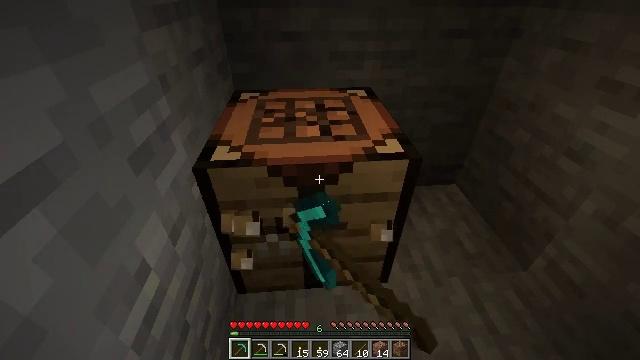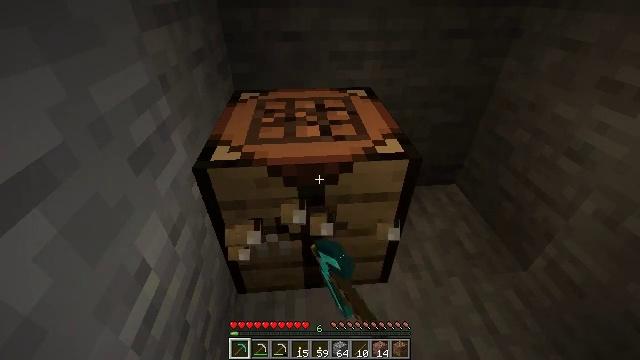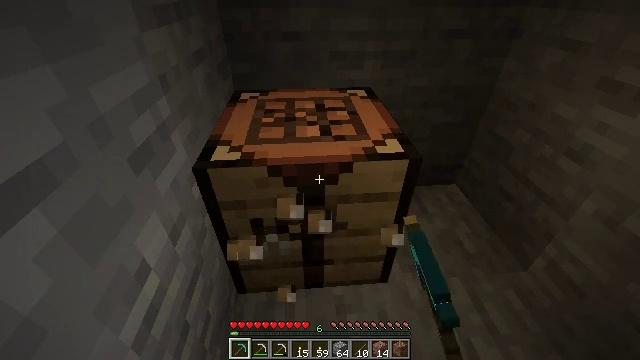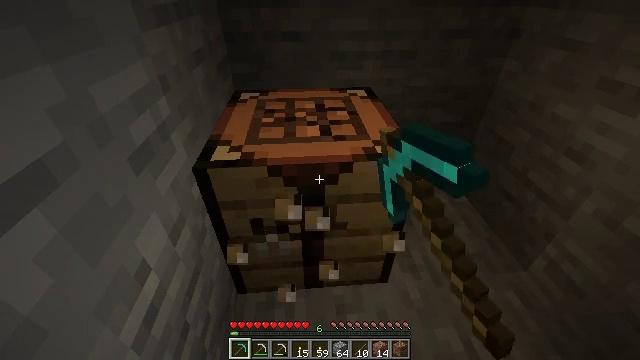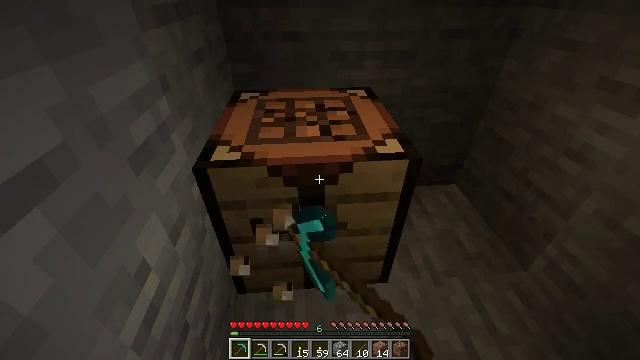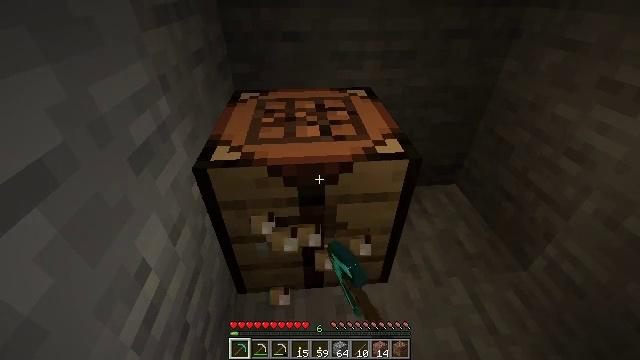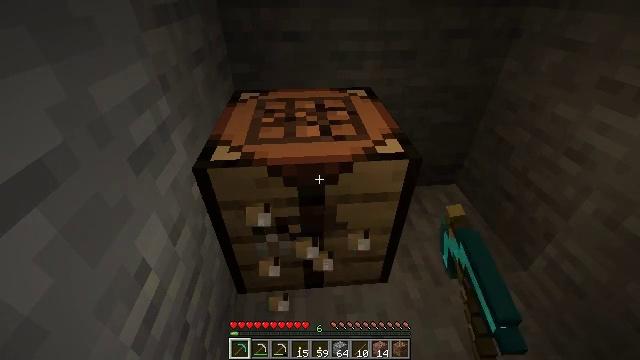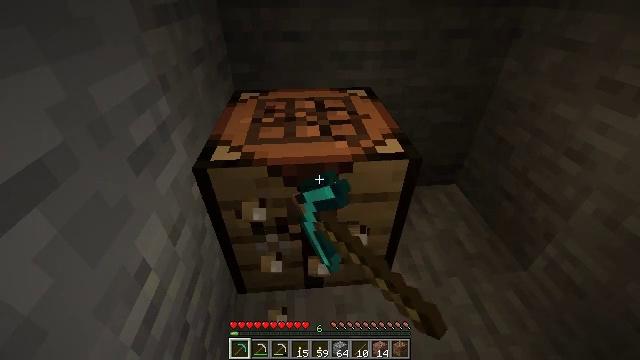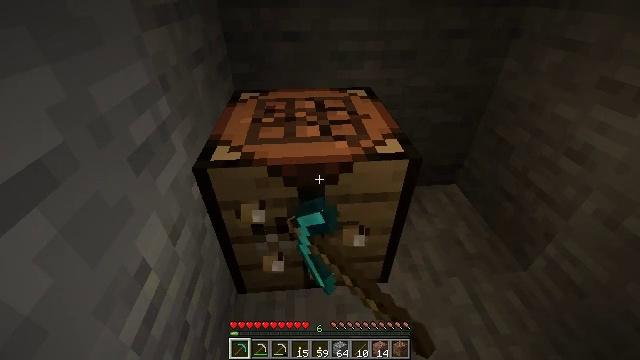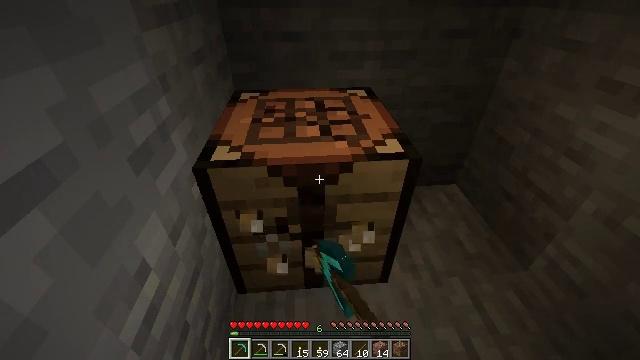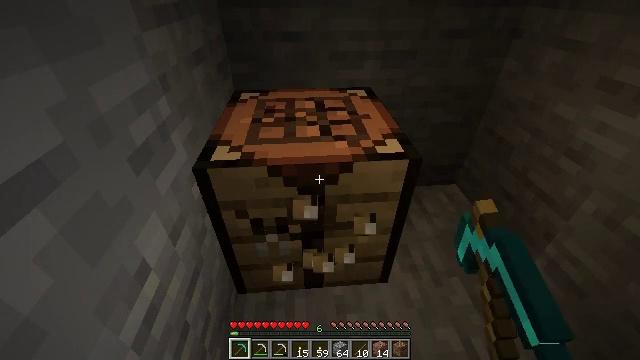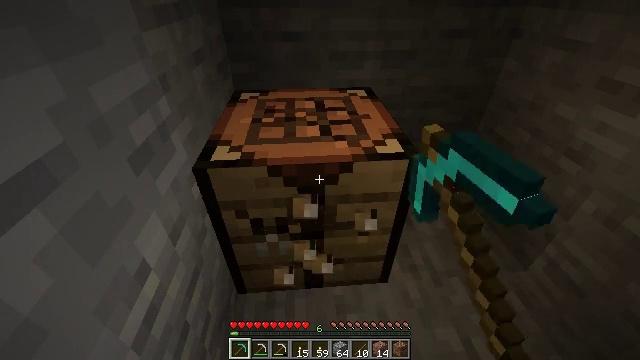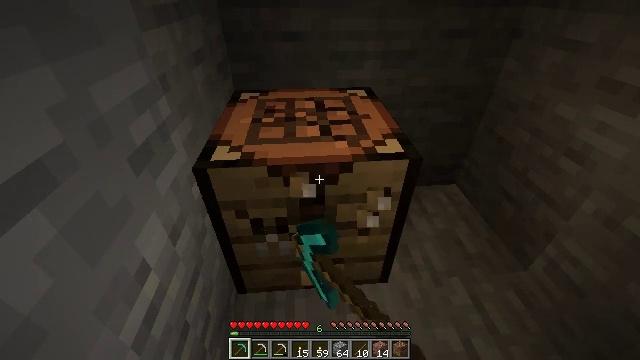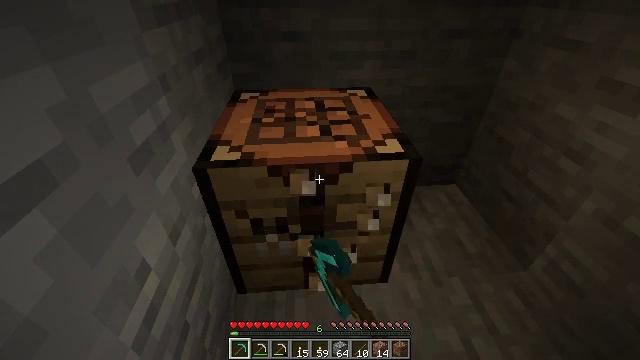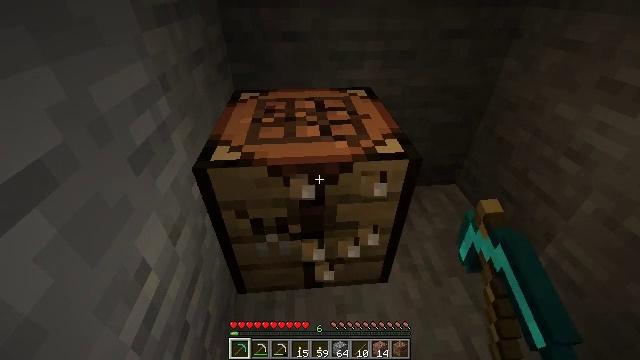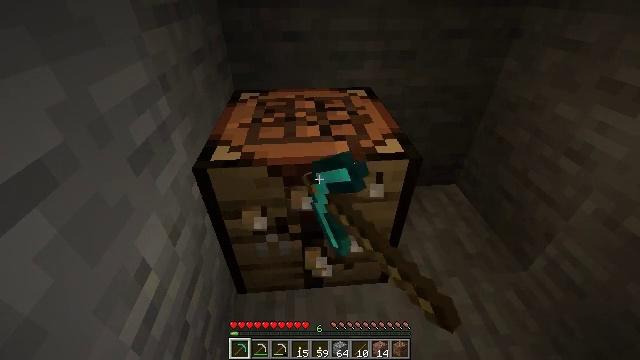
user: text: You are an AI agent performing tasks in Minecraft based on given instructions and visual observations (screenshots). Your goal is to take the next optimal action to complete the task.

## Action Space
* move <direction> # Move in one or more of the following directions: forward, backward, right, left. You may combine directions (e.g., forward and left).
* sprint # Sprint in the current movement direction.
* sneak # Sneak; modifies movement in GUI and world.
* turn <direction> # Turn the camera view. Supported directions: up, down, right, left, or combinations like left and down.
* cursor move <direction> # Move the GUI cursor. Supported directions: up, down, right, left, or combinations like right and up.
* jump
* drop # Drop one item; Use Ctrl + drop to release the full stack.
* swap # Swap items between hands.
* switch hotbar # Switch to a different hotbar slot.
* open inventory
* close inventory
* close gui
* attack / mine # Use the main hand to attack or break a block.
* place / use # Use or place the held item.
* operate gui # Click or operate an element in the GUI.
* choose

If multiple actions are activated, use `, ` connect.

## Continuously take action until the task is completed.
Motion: motion action
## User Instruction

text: Attack the crafting table to break it.
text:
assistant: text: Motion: attack / mine
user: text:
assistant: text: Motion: attack / mine
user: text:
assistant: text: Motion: attack / mine
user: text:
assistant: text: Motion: attack / mine
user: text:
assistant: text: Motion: attack / mine
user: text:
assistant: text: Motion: attack / mine
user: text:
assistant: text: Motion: attack / mine
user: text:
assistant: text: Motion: attack / mine
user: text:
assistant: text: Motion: attack / mine
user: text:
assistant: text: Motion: attack / mine
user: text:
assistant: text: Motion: attack / mine
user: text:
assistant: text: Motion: attack / mine
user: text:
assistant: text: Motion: attack / mine
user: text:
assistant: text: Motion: attack / mine
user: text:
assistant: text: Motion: attack / mine
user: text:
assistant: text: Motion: attack / mine
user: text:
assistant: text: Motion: attack / mine
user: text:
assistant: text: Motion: attack / mine
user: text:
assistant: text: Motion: attack / mine
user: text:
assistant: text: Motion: attack / mine
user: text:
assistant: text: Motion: attack / mine
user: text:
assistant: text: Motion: attack / mine
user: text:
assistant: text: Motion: attack / mine
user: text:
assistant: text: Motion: attack / mine
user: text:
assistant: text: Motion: attack / mine
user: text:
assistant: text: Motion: attack / mine
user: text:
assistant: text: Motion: attack / mine
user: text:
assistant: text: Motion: attack / mine
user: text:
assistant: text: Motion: attack / mine
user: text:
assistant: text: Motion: attack / mine